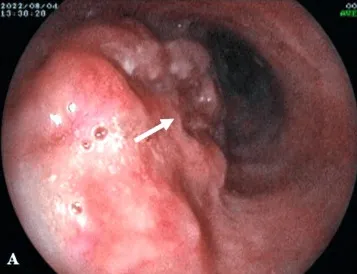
Upper gastrointestinal endoscopic examination illustrating a large circumferential ulceroproliferative friable mass in the esophagus (A and B).
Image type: endoscopy (gi_endoscopy)